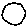
Label: circle